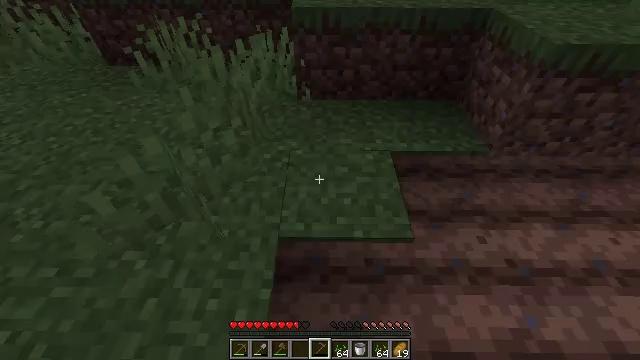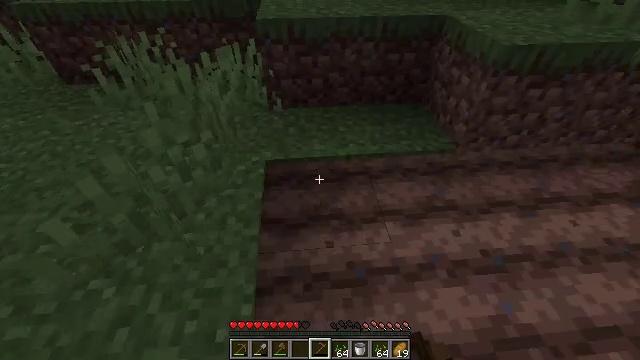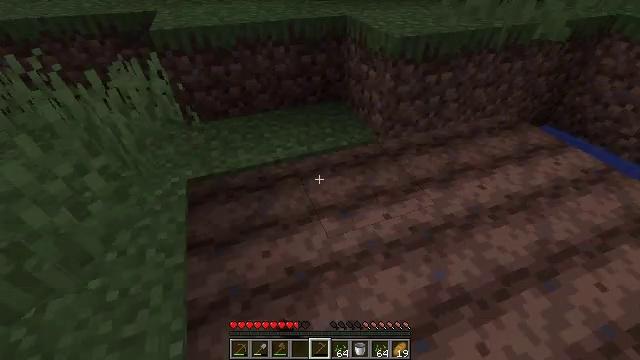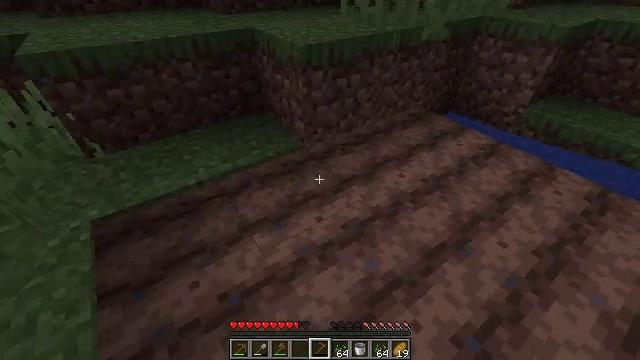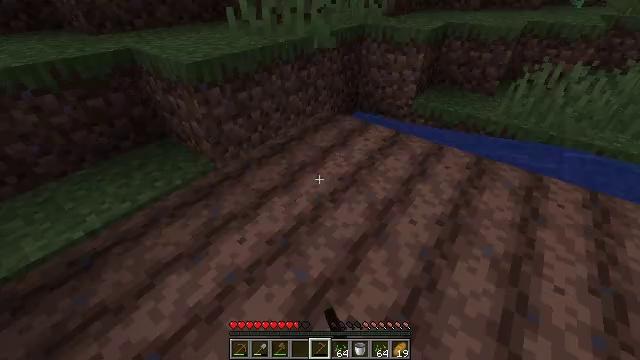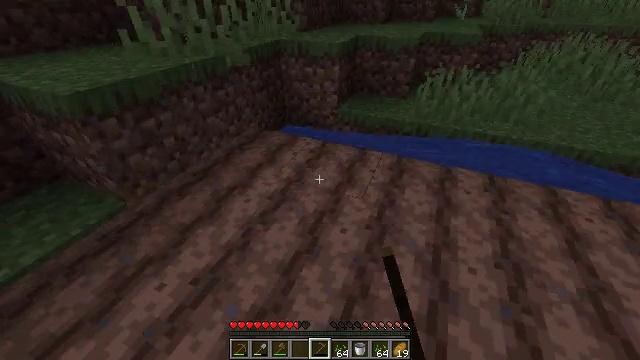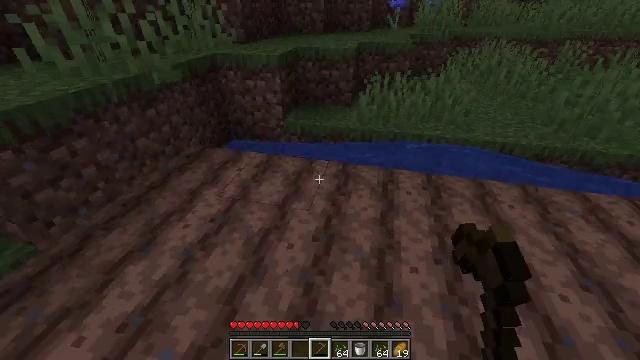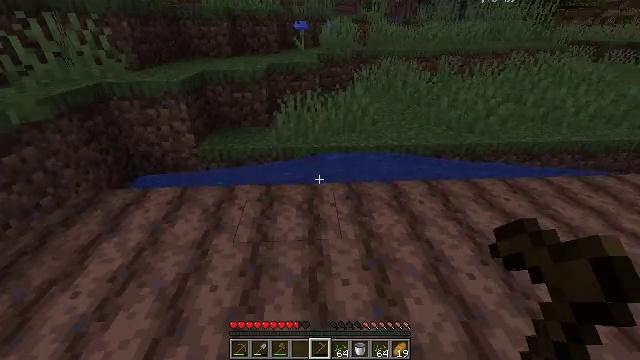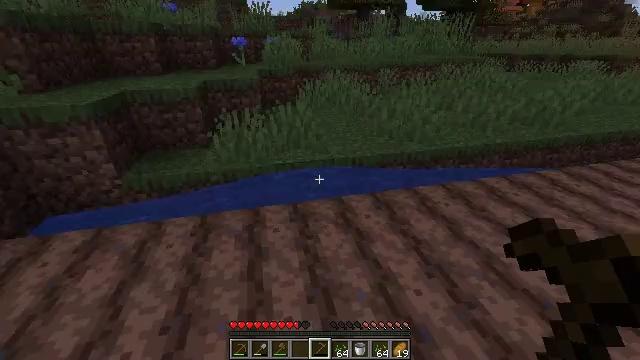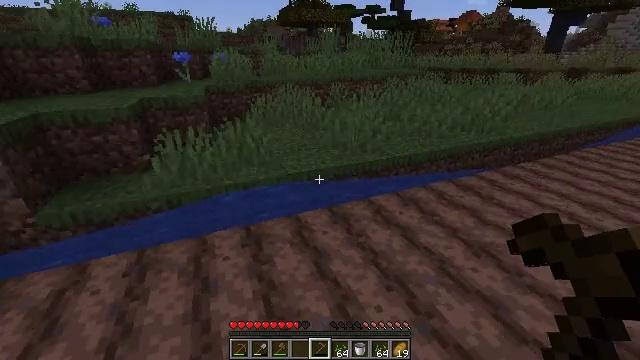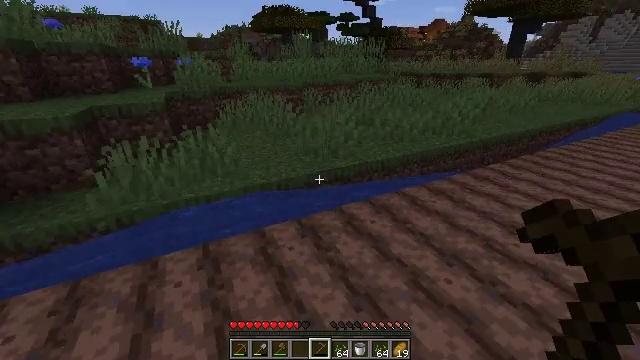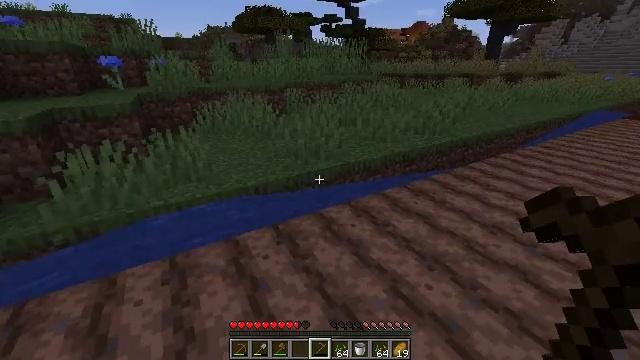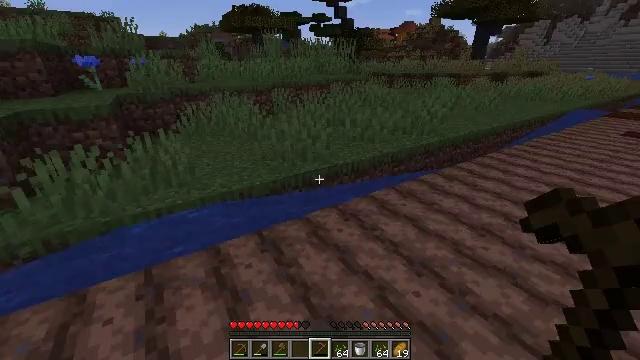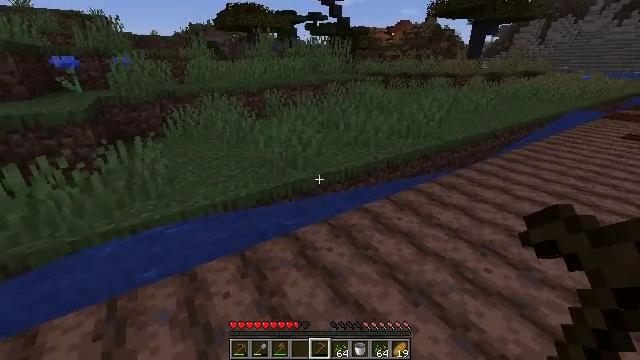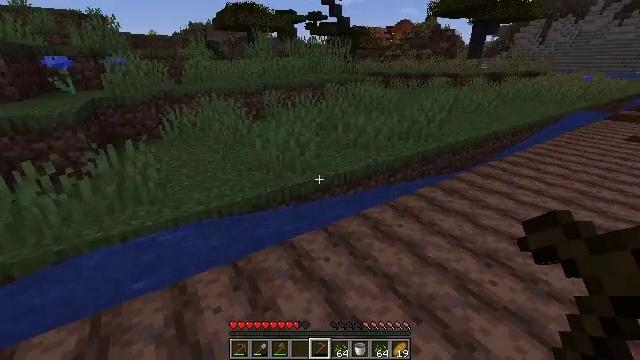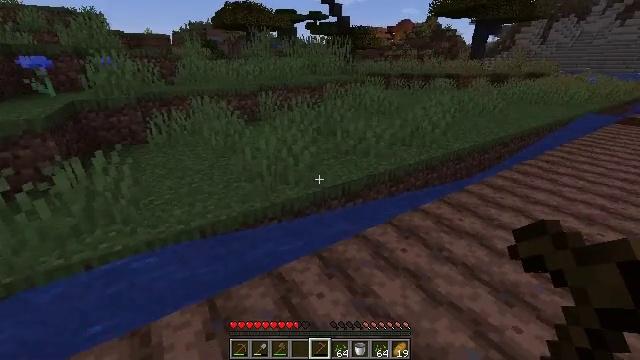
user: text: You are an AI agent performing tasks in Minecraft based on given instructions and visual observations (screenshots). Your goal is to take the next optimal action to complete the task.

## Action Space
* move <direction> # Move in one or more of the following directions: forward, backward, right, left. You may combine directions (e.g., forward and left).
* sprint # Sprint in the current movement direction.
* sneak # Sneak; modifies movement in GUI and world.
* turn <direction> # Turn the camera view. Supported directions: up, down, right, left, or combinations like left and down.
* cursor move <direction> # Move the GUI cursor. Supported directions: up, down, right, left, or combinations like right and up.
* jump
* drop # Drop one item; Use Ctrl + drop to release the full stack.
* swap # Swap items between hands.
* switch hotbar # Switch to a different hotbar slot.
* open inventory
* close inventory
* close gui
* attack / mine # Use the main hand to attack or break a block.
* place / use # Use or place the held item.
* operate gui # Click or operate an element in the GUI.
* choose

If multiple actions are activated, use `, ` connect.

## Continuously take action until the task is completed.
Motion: motion action
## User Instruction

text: Gather an orange bed for future use.
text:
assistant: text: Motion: move right, turn right and up, use / place
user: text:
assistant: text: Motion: move right, turn right and up
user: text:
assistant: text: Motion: move right, turn right and up
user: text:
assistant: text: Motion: move right, turn right and up
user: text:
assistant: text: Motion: move right, turn right and up
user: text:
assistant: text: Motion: move right, turn right and up
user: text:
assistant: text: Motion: move forward and move right, turn right and up
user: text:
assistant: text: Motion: move forward and move right, turn right and up
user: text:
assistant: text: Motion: move forward and move right, turn right and up
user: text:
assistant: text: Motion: move forward and move right, turn right
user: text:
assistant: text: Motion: move forward and move right, turn right
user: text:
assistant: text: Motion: move forward, turn right
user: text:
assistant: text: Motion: move forward
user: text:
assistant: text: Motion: move forward
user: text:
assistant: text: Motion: move forward
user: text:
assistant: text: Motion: move forward
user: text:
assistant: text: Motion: move forward
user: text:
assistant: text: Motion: move forward
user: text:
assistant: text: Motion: move forward, sprint
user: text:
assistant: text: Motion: move forward, sprint
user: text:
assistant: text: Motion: move forward, sprint
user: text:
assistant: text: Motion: move forward, sprint, jump
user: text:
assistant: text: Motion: move forward, sprint, jump
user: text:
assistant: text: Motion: move forward, sprint, jump
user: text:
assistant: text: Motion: move forward, sprint, jump
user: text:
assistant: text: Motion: move forward, sprint, jump
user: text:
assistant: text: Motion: move forward, sprint, jump
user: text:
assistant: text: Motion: move forward, sprint, jump
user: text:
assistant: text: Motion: move forward, sprint
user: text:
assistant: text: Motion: move forward, sprint